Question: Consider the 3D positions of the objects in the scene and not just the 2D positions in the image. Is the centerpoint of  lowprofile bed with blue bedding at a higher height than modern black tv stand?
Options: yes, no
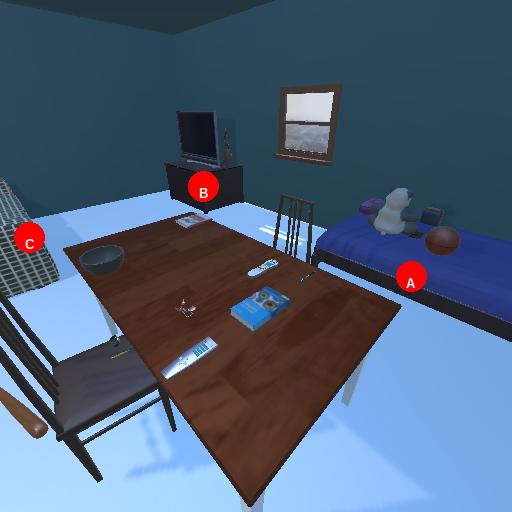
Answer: yes